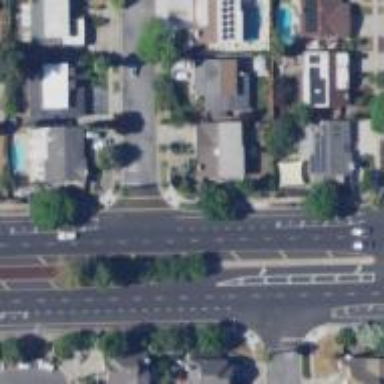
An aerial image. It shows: Footway crossing.